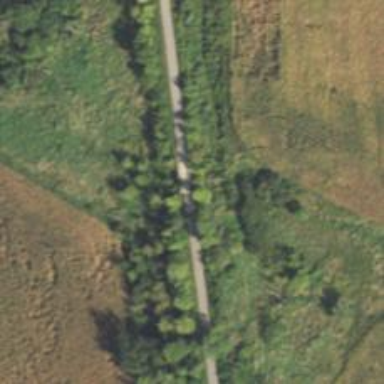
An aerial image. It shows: Abandoned railway crossing over cycleway bridge.